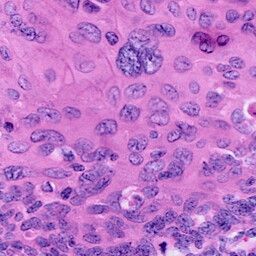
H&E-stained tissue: Cervix